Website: walmart
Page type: payment
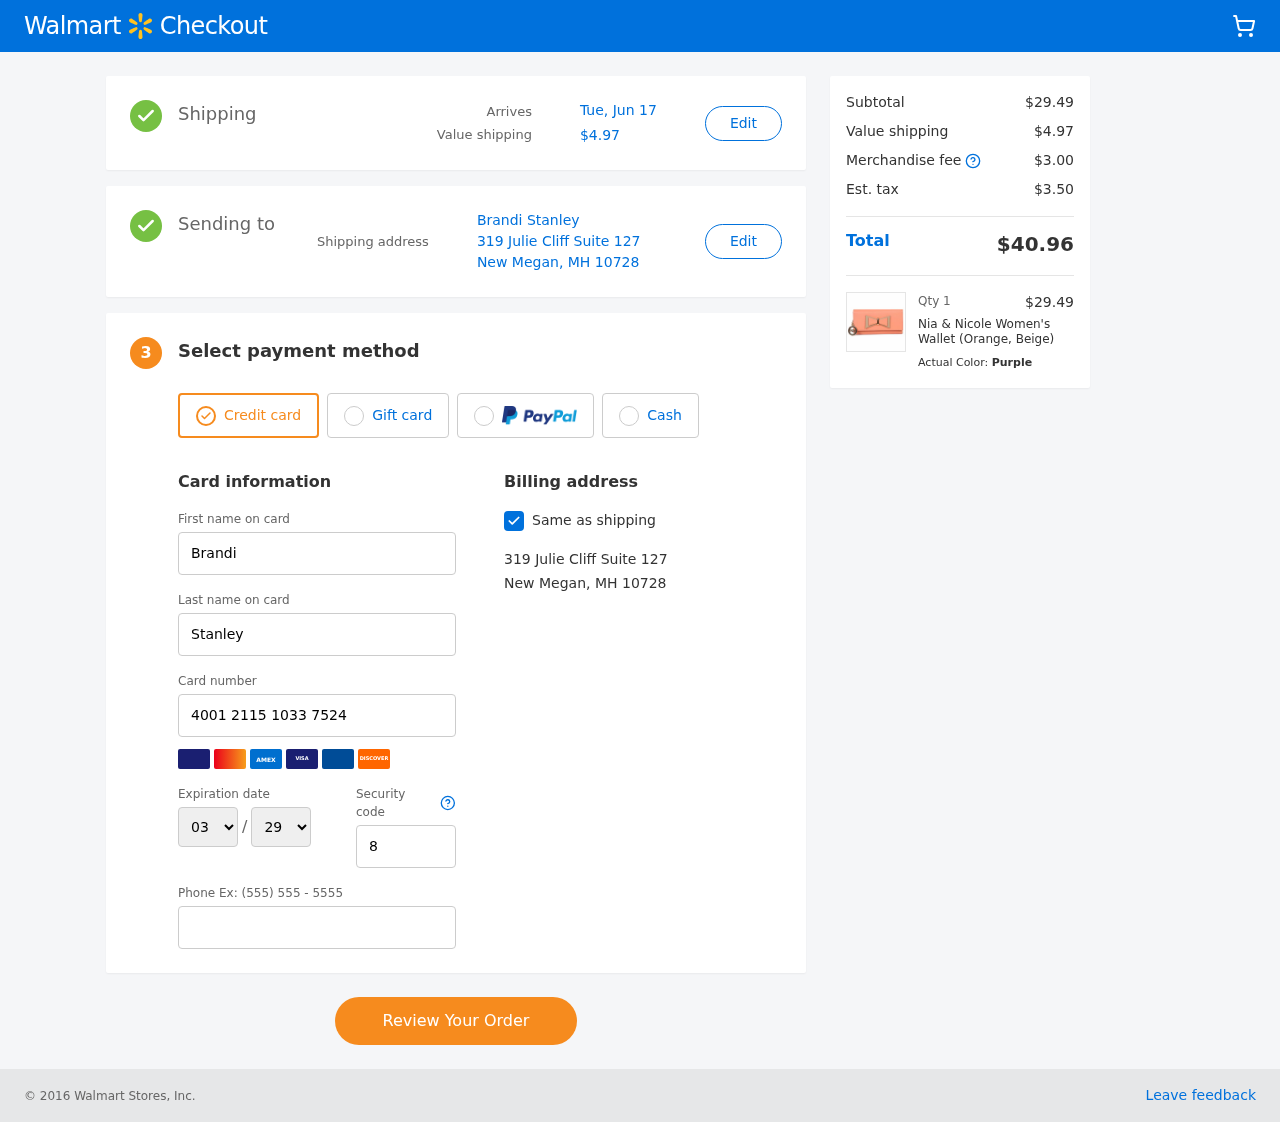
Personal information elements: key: PII_CARD_EXPIRY_MONTH
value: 03
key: PII_CARD_EXPIRY_YEAR
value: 29
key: PII_CITY_STATE_ZIP
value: New Megan, MH 10728
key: PII_FULLNAME
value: Brandi Stanley
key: PII_STREET
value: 319 Julie Cliff Suite 127
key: PII_FIRSTNAME
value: Brandi
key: PII_LASTNAME
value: Stanley
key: PII_CARD_NUMBER
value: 4001 2115 1033 7524
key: PII_CARD_CVV
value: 825
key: PII_PHONE
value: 7922886230
Product elements: key: PRODUCT1_NAME
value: Nia & Nicole Women's Wallet (Orange, Beige)
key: PRODUCT1_PRICE
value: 29.49
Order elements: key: ORDER_DELIVERY_DATE
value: Tue, Jun 17
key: ORDER_SHIPPING_COST
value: $4.97
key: ORDER_SUBTOTAL
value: $29.49
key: ORDER_MERCHANDISE_FEE
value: $3.00
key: ORDER_TAX
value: $3.50
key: ORDER_TOTAL
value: $40.96
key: ORDER_NUM_ITEMS
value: Qty 1